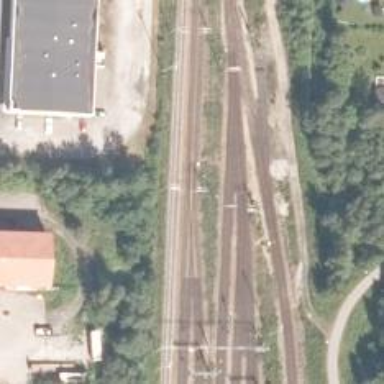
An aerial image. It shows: Siding railway line with electrified contact line for the trains.